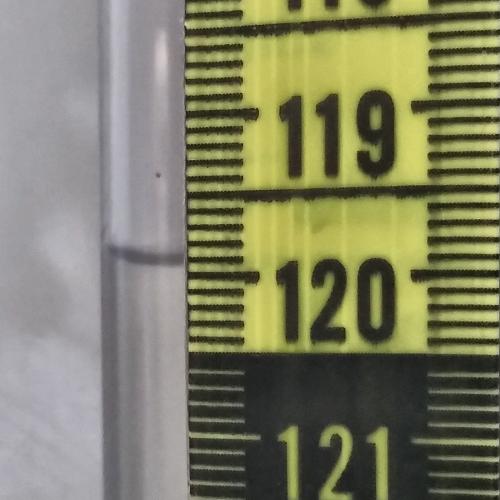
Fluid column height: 119.9 cm